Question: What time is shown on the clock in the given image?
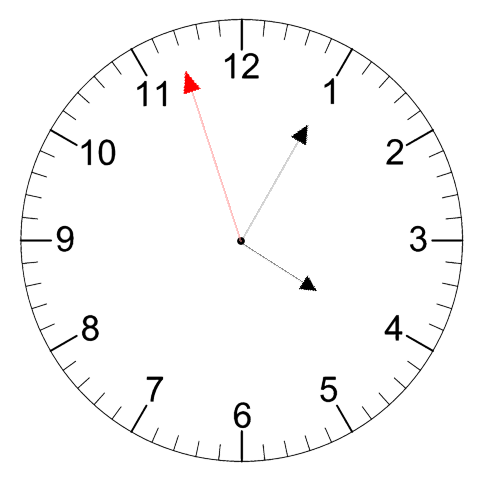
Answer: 04:04:57